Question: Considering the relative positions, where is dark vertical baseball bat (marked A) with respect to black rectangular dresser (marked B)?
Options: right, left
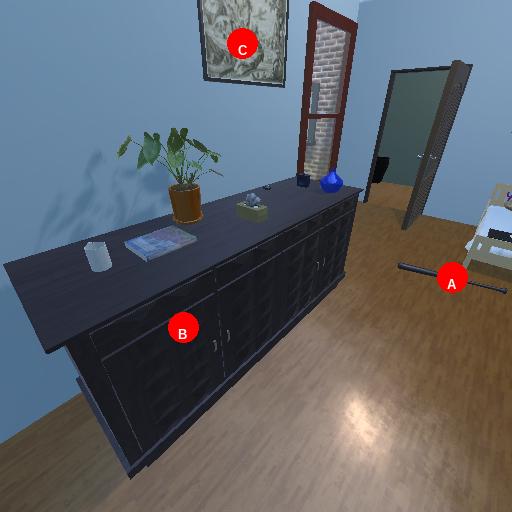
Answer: right